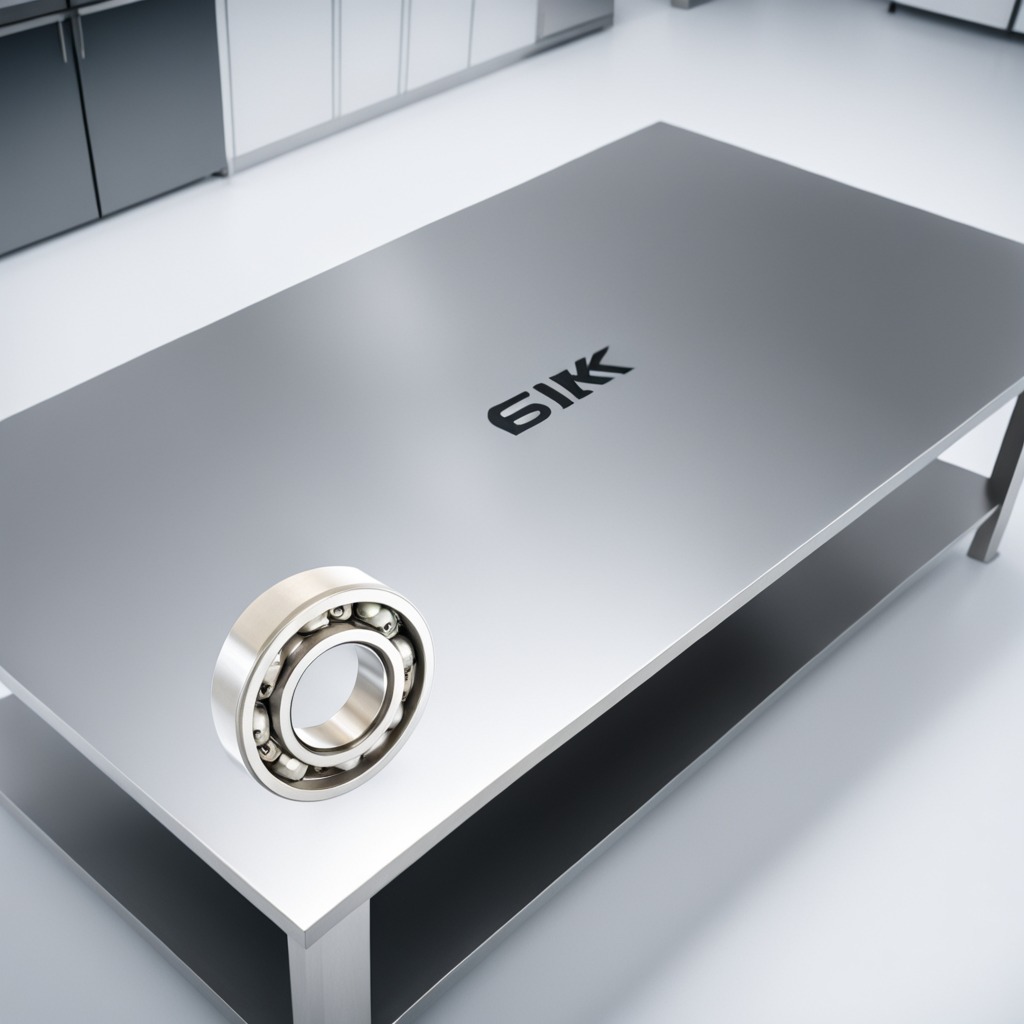
A metal ball bearing is lying on the stainless steel table.